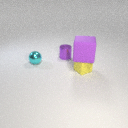
small cyan metal sphere to the left of small yellow rubber cube